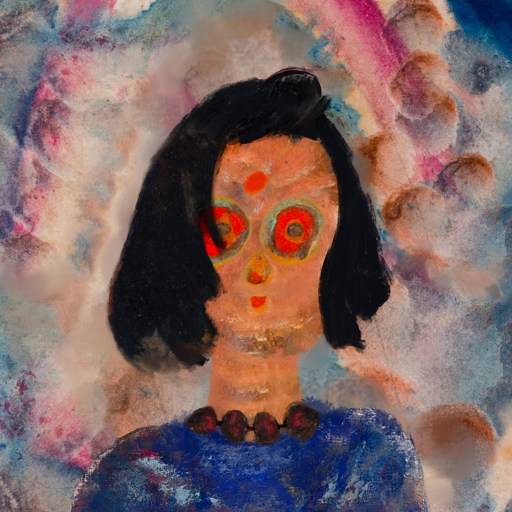
Background: Rupkatha, Head And Neck Front: Boggyland, Face Front: Sisters, Bust: Irani, Hair Front: Mosgoul, Head Accessory: Blank, Second Necklace: Blank, Necklace: Mosgoul, Baby: Blank